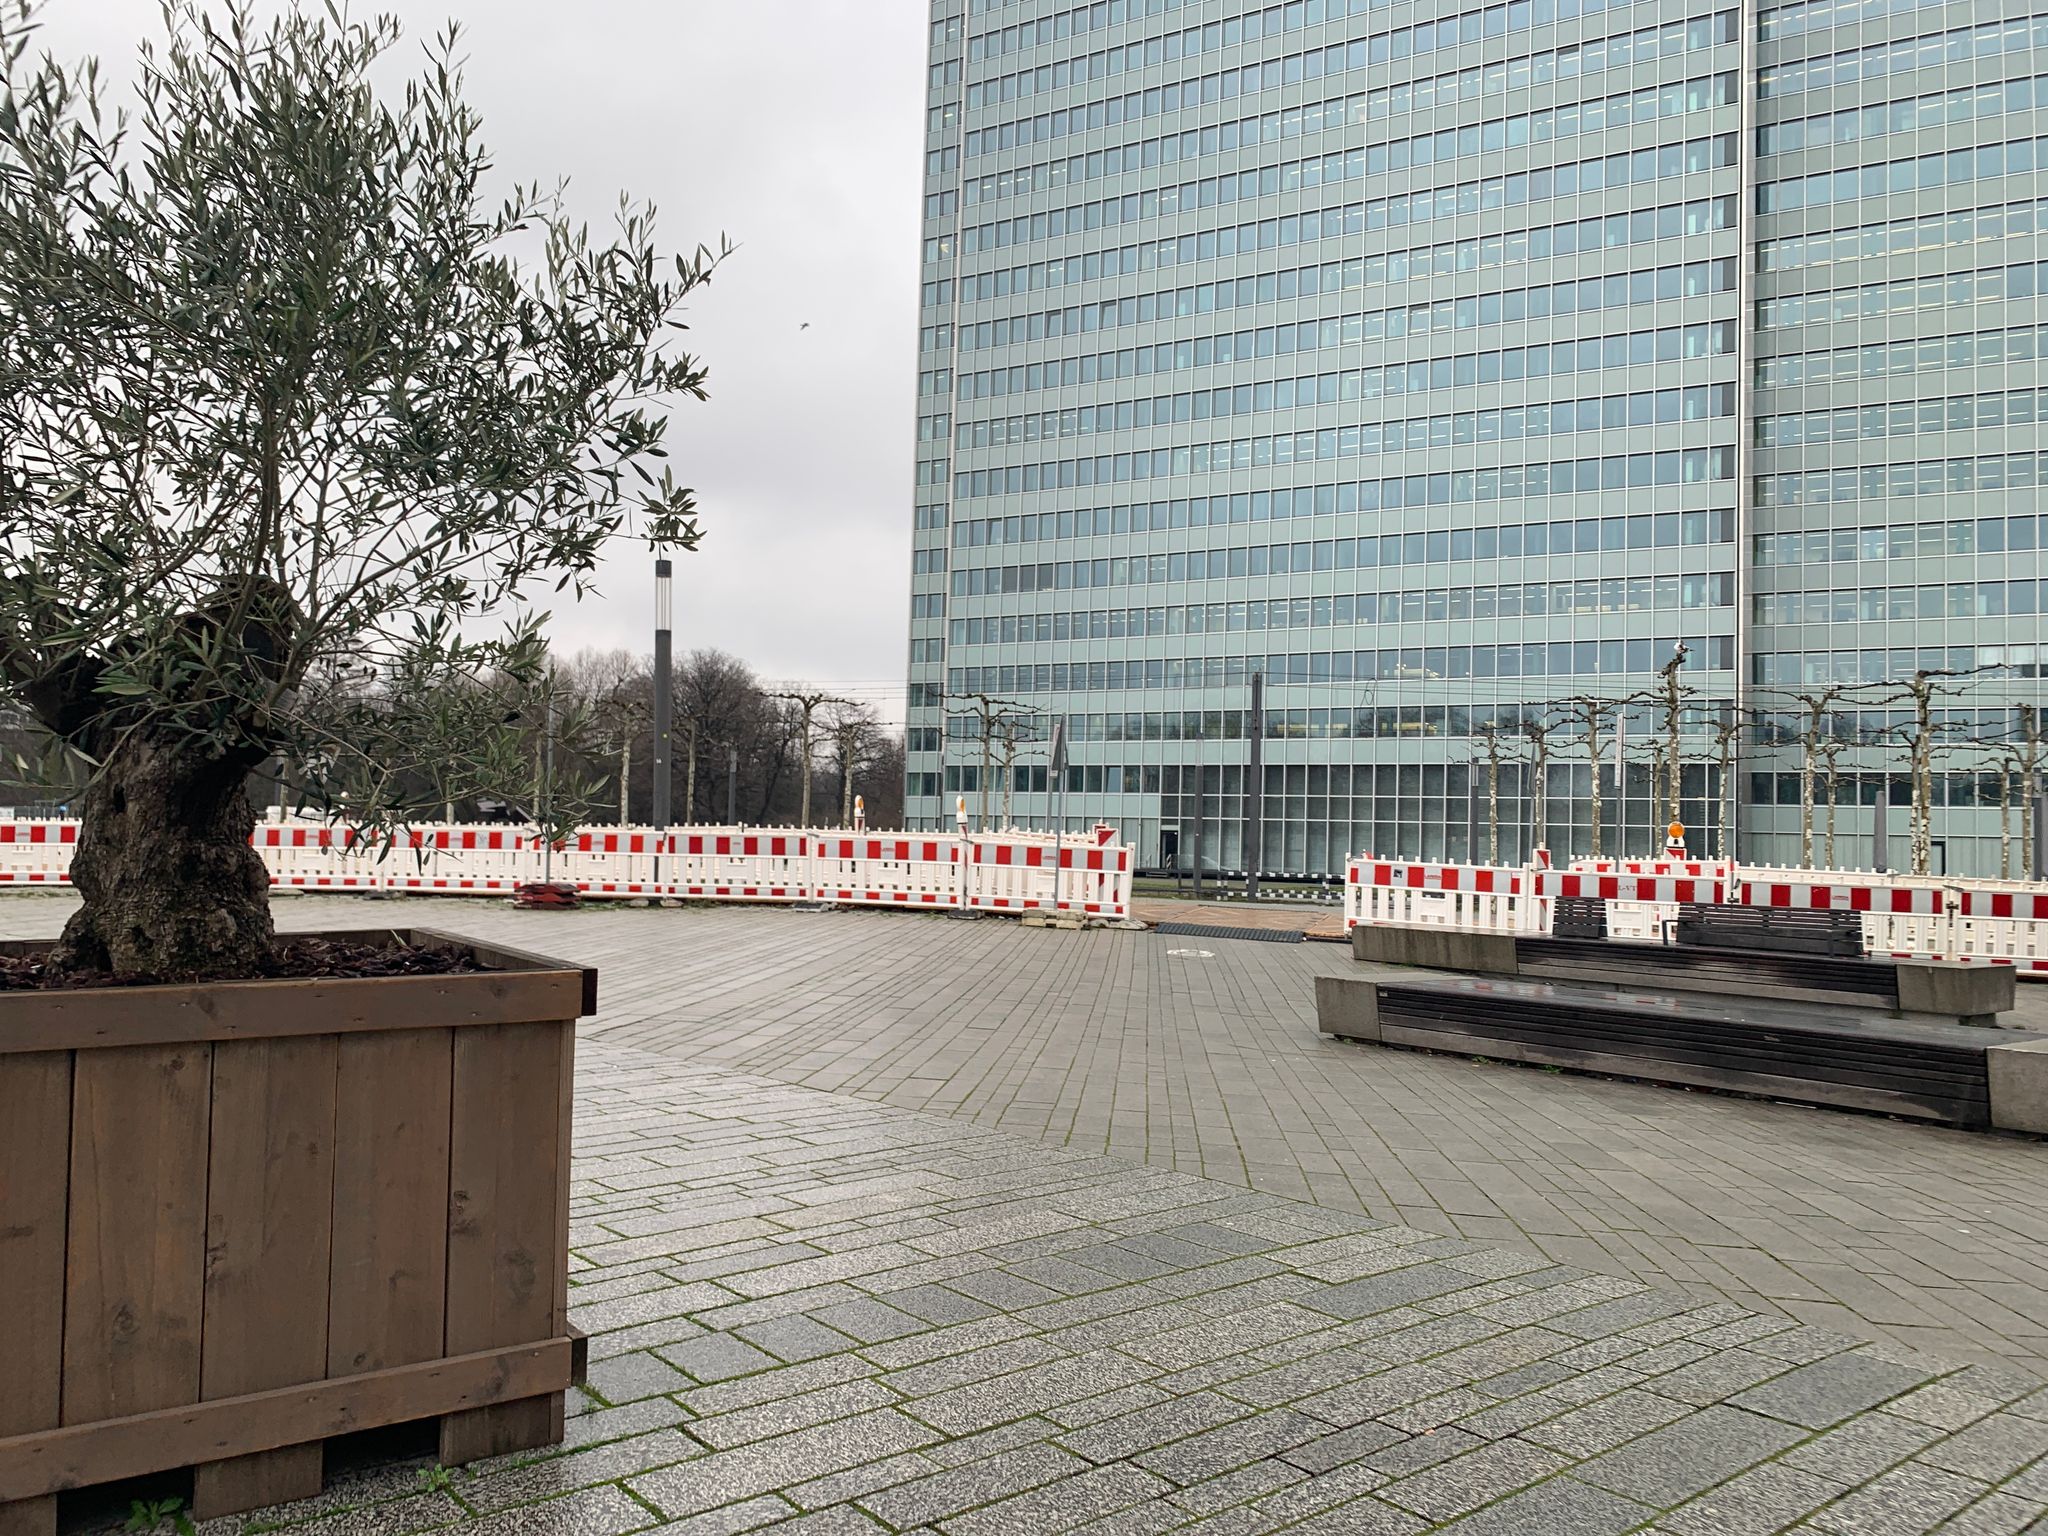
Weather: clear
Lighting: day
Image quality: good
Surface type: walking surface
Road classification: steps, pedestrian, footway
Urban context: urban centre
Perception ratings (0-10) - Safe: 0.72, Lively: 1.82, Beautiful: 2.89, Boring: 2.19, Depressing: 4.71, Wealthy: 8.86